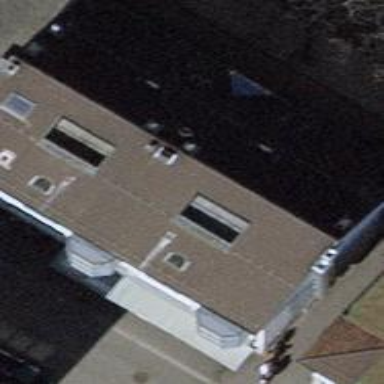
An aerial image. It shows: Bar.